Question: I've written the following code for Bisection Method:
'''
f1=input('Enter the equation:','s');
f=inline(f1);
e1=input('Enter the first end:');
e2=input('Enter the first end:');
acc=input('Enter the accuracy:');
disp('*******************************');
m=(e1+e2)/2;
i=0;
while abs(f(m))>acc
i=i+1;
fprintf('%d) %f f(x)=%f
',i,m,f(m));
if (f(m)*f(e2))<0
e1=m;
else
e2=m;
end
m=(e1+e2)/2;
end
fprintf('%d) %f f(x)=%f
',i,m,f(m));
disp ('************************');
fprintf('The root of equation by bisection method (Accuracy Type) = %f
',m);
'''
This works for some simple equations (Ex; 'x^2-6') but it does not work for complex equations like: 'e-x(3.2 sin(x) - 0.5 cos(x))' on the interval '[3, 4]'.
I am getting the following error:

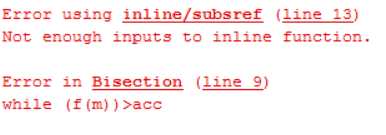
Answer: The reason of the error is that you've missed some multiplication signs ('*') and 'e' is not any built-in variable.
You're inputting 'e-x(3.2 sin(x) - 0.5 cos(x))' incorrectly. It is meant to be inputted like this:
'''
exp(1) - x*(3.2*sin(x) - 0.5*cos(x))
'''
Other than that, in the 4th line of your code, you might mean to write this instead: 'e2=input('Enter the last end:');' i.e. 'last' instead of 'first'